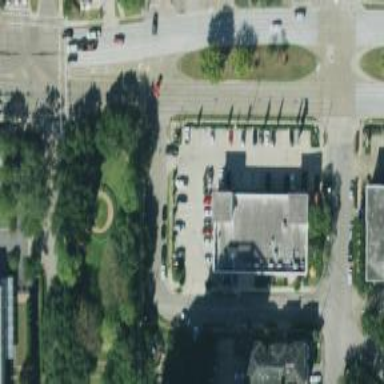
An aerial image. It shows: Parking space is available.